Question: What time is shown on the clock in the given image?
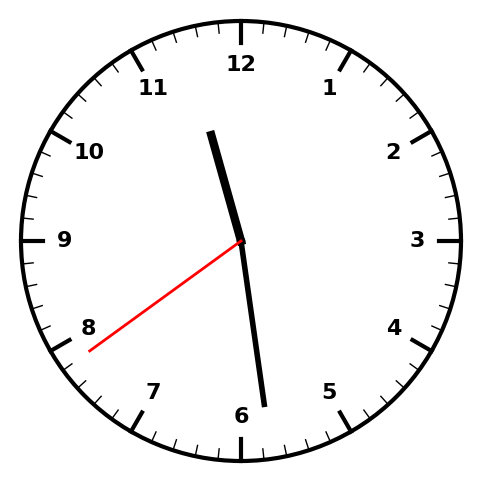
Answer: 11:28:39